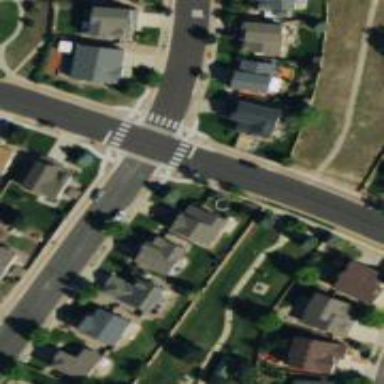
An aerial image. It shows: Marked crossing on the road.